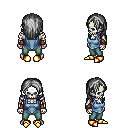
a pixel art fantasy rpg character, male body template, skeleton, blue vest, teal pants, gray long hairstyle, leather bracers, gold boots, four views (front, back, left, right), 2x2 character sprite sheet, small pixel art, hard edges, no anti-aliasing